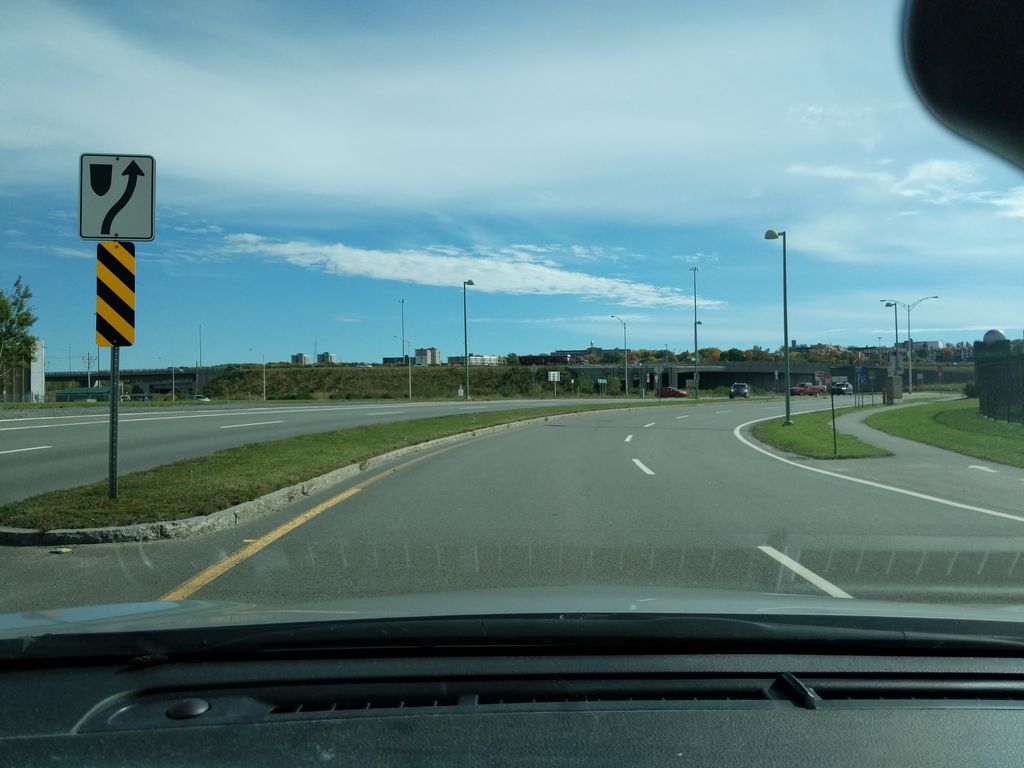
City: quebec_city